Field crop: tomato
Growth stage: 1
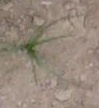
Species: cyperus